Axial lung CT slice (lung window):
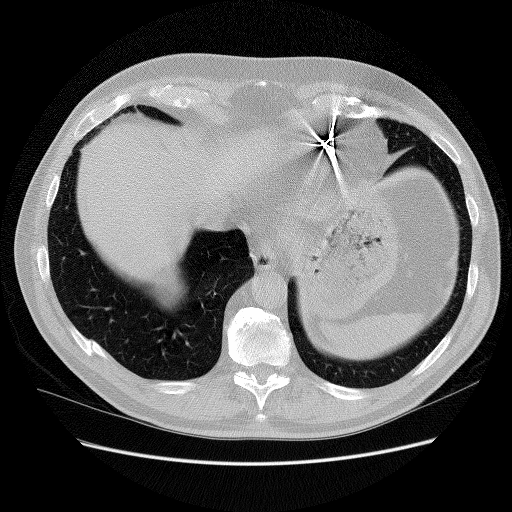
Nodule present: no